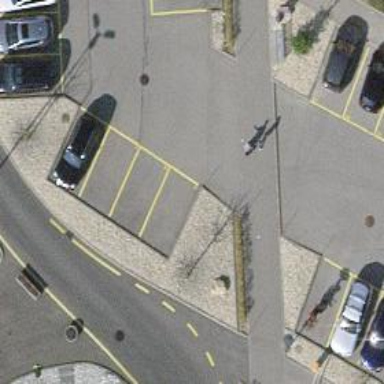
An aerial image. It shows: Uncontrolled zebra crossing on the road.